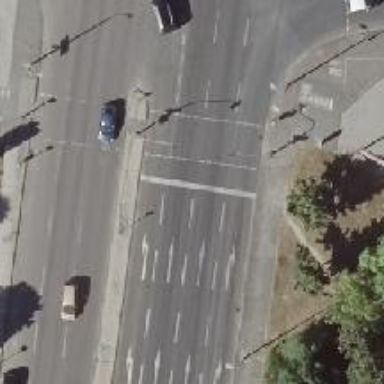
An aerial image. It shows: Asphalt road designated as primary highway with lane markings.